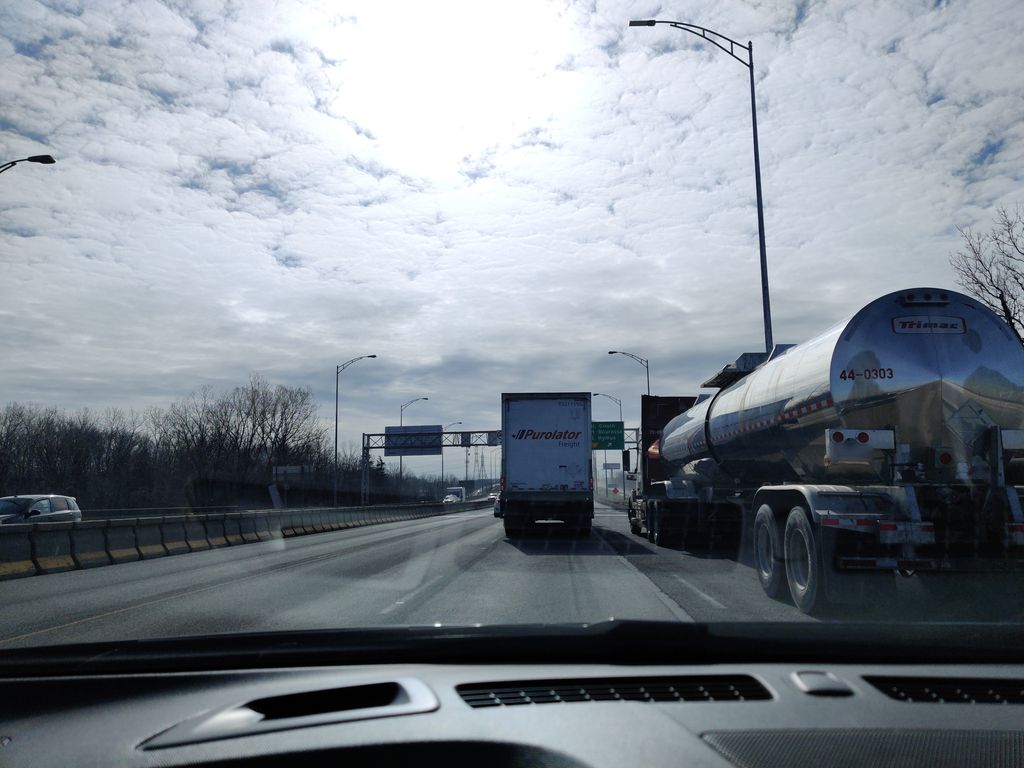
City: montreal